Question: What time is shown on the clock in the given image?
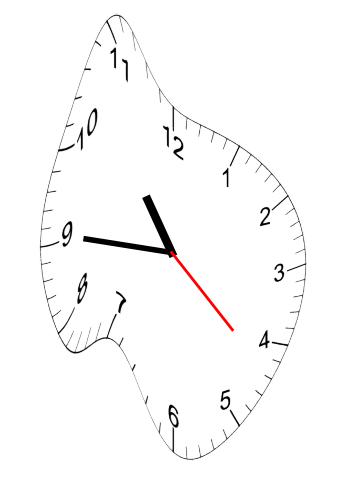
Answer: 10:45:22